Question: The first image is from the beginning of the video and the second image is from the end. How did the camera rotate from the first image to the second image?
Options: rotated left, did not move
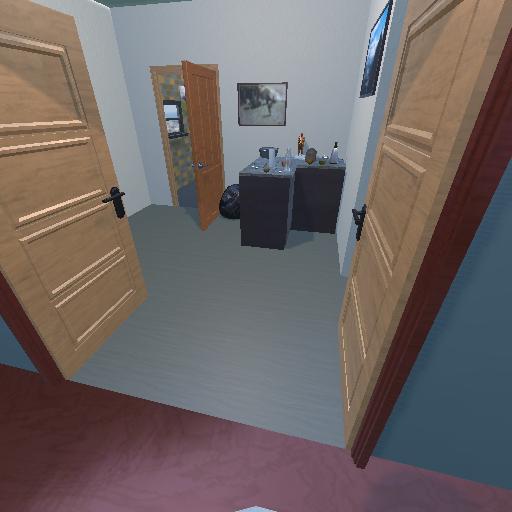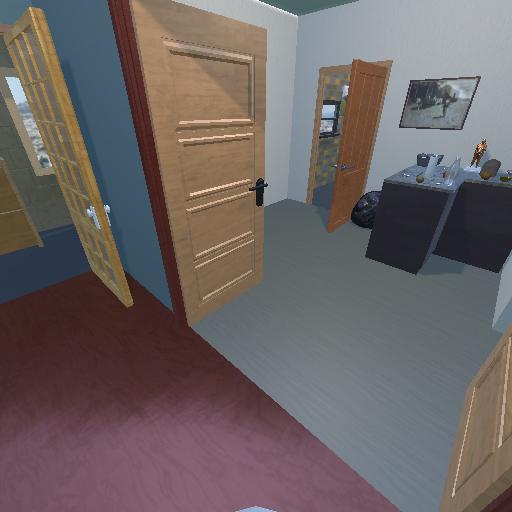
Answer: rotated left